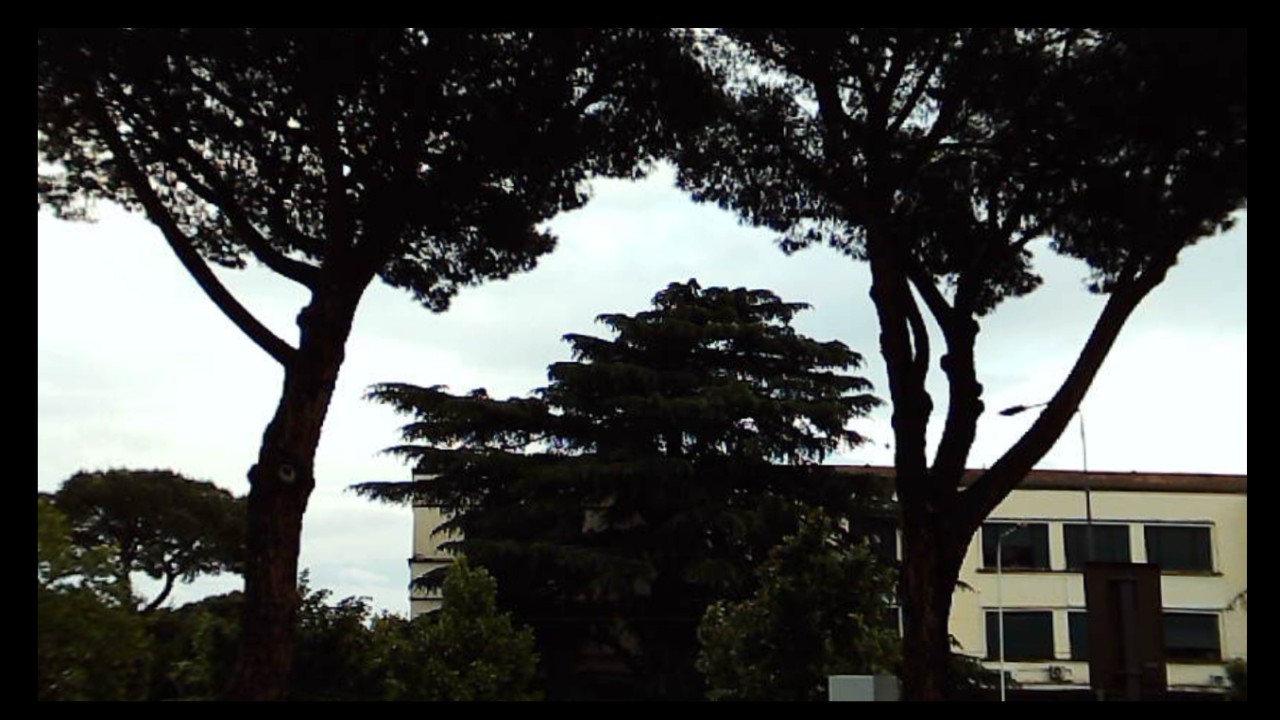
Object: DarwinFPV cineape20